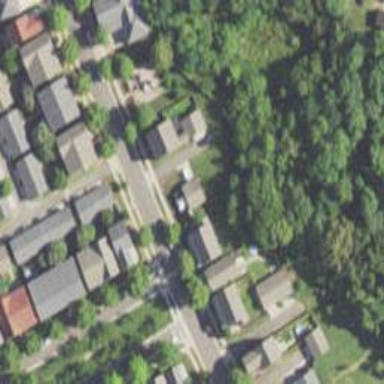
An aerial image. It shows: Alley classified as service road.